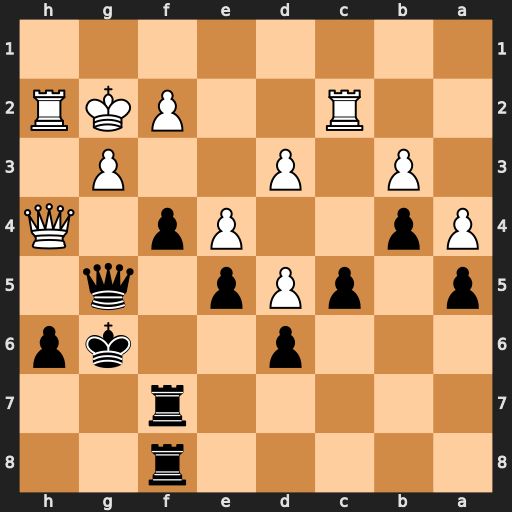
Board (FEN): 5r2/5r2/3p2kp/p1pPp1q1/Pp2Pp1Q/1P1P2P1/2R2PKR/8
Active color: b
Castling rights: -
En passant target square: -
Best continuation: fxg3 Qxg3 Qxg3+